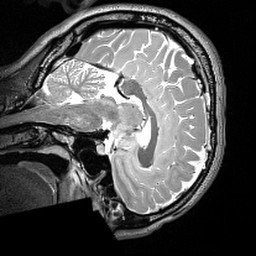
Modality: T2w
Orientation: sagittal
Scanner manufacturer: siemens
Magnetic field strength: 3 T
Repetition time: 3 s
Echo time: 0.418 s